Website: walmart
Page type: receipt
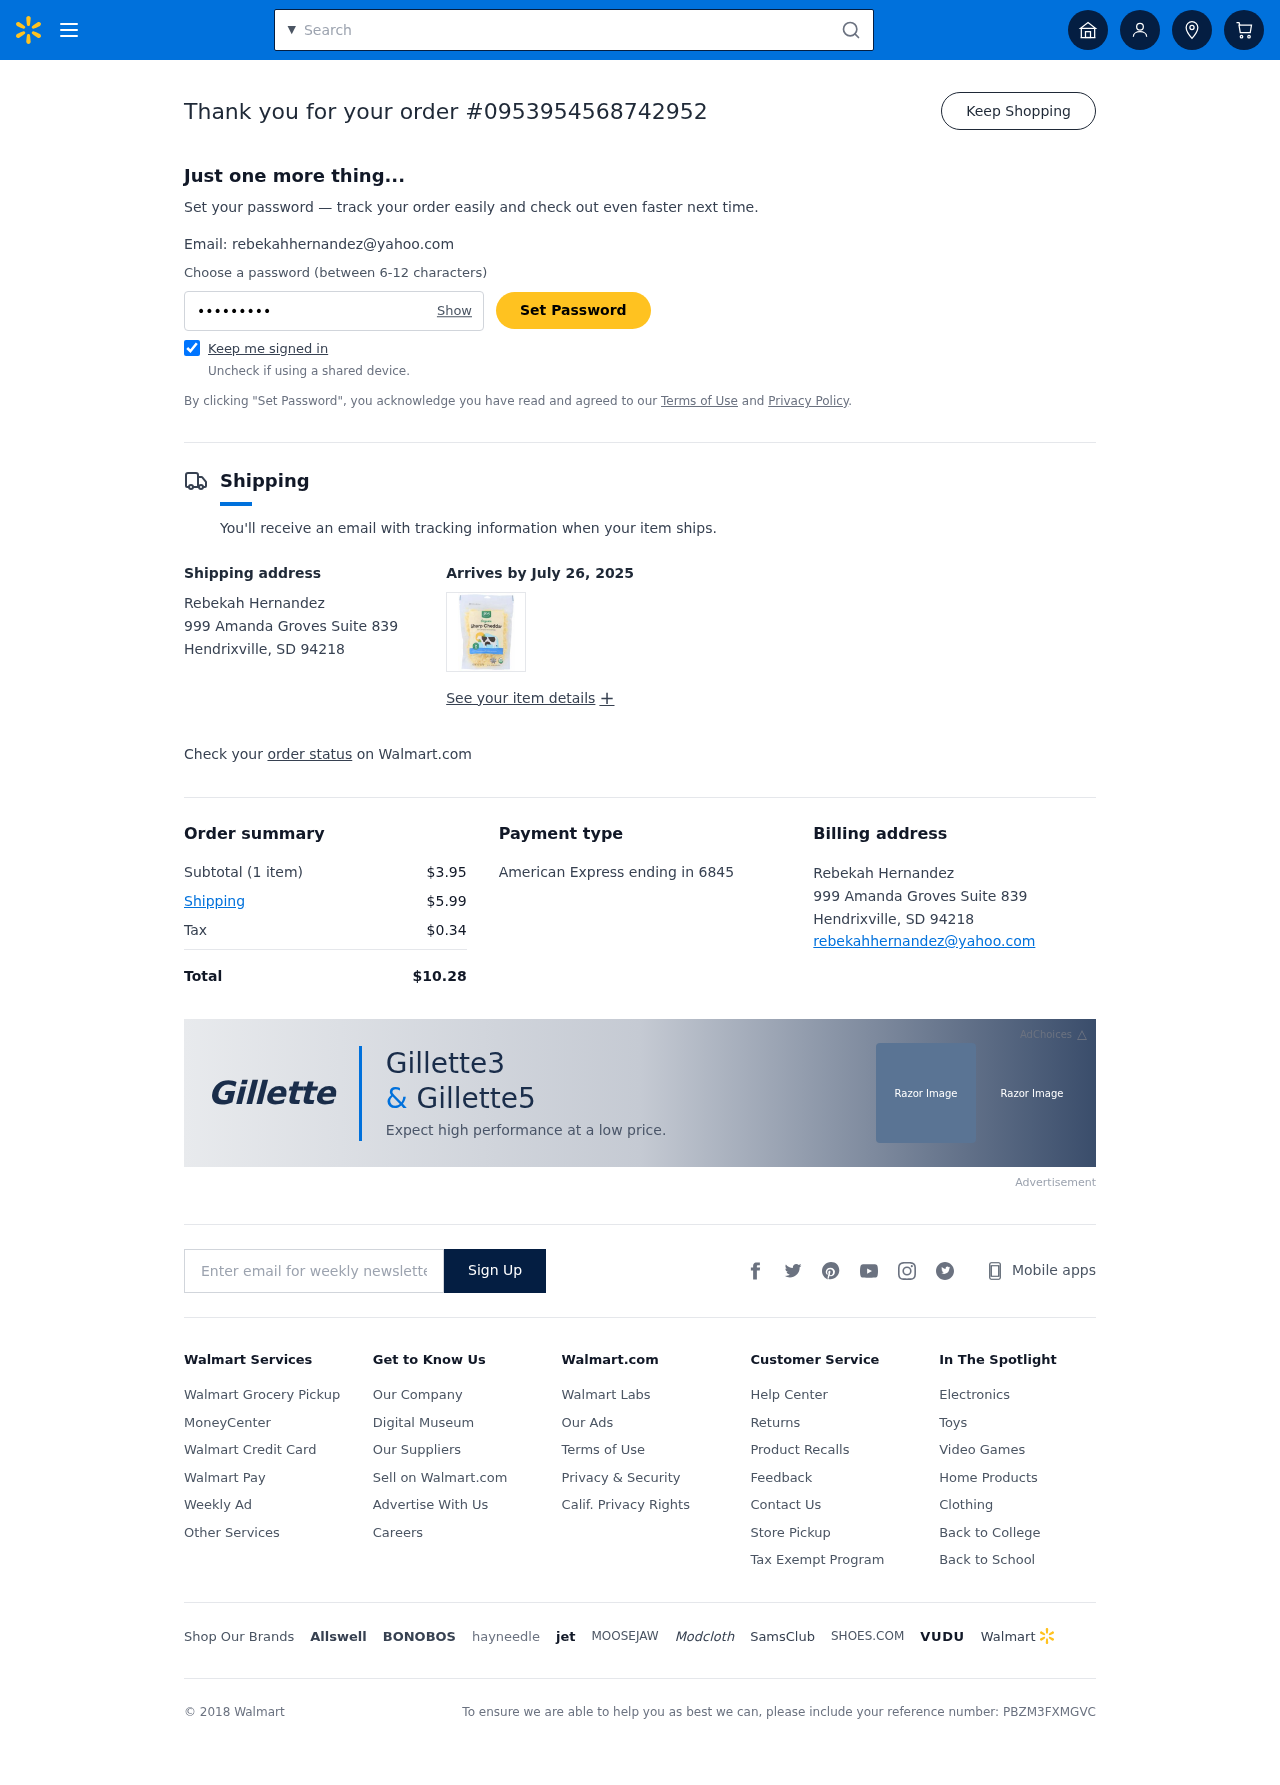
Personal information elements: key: PII_CARD_LAST4
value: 6845
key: PII_CARD_TYPE
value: American Express
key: PII_CITY_STATE_ZIP
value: Hendrixville, SD 94218
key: PII_EMAIL
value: rebekahhernandez@yahoo.com
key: PII_FULLNAME
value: Rebekah Hernandez
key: PII_STREET
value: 999 Amanda Groves Suite 839
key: PII_FULLNAME2
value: Rebekah Hernandez
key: PII_CITY
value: Hendrixville
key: PII_STATE_ABBR
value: SD
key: PII_POSTCODE
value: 94218
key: PII_POSTCODE_FULL
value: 94218
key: PII_CITY_STATE
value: Hendrixville, SD
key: PII_POSTCODE_NUMERIC
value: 94218
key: PII_EMAIL2
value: rebekahhernandez@yahoo.com
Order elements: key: ORDER_ID
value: #0953954568742952
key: ORDER_DELIVERY_DATE
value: July 26, 2025
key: ORDER_NUM_ITEMS
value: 1 item
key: ORDER_SUBTOTAL
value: $3.95
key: ORDER_SHIPPING_COST
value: $5.99
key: ORDER_TAX
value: $0.34
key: ORDER_TOTAL
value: $10.28
Search elements: key: HEADER_SEARCH
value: Search